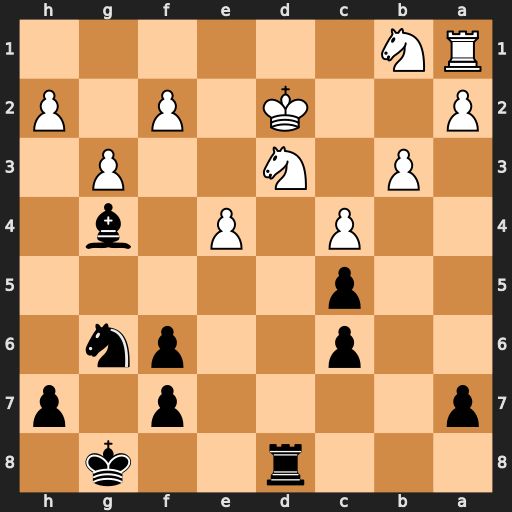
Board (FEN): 3r2k1/p4p1p/2p2pn1/2p5/2P1P1b1/1P1N2P1/P2K1P1P/RN6
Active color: b
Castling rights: -
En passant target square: -
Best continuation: Ne5